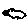
Label: bird